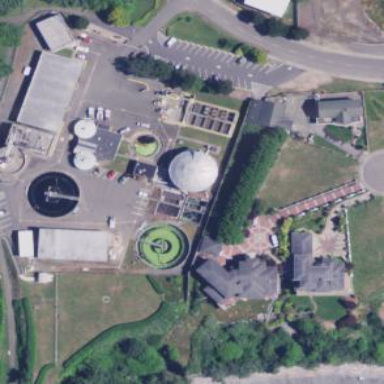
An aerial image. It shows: Protective fenced wastewater plant.